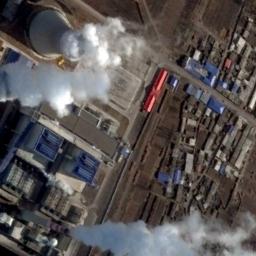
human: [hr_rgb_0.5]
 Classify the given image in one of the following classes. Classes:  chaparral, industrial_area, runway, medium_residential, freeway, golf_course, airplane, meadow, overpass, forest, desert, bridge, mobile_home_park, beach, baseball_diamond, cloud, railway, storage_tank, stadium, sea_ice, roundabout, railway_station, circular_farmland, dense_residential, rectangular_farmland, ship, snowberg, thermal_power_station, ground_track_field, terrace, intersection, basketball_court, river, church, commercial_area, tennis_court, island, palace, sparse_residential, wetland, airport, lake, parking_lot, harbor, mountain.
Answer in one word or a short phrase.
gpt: thermal_power_station